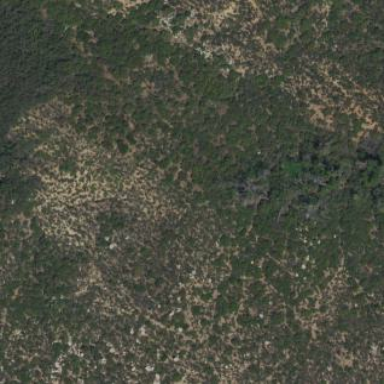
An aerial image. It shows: Lush woodland area covered with trees.